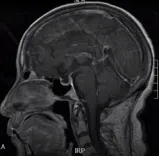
MRI of our patient. Is disorientation.
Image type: radiology (mri)